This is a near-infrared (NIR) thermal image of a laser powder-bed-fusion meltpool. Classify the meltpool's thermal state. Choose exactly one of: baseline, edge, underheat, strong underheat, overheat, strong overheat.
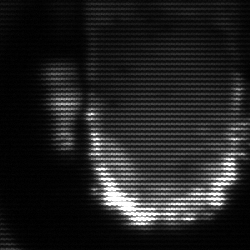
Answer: baseline